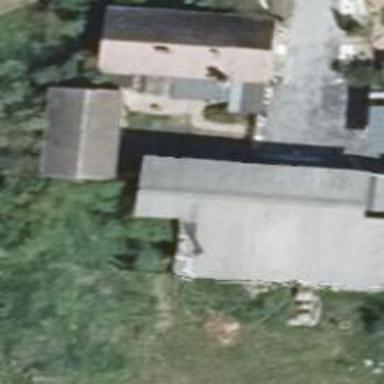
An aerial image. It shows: Building with flat grey roof.